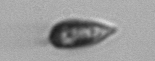
Label: Prorocentrum_triestinum